The picture encodes a bearing's raw vibration samples as pixel intensities in a 2-D grid. Classify the bearing condition as one of: normal, inner_race, outer_race, ball.
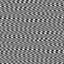
Answer: outer_race